Aerial crown-view tile of a tropical tree (Barro Colorado Island, Panama), acquired 20250512:
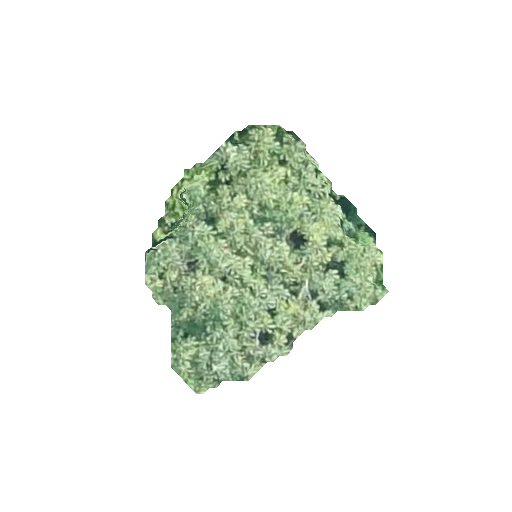
Species: Cecropia insignis
GBIF accepted scientific name: Cecropia insignis
Crown area: 59.851 m²